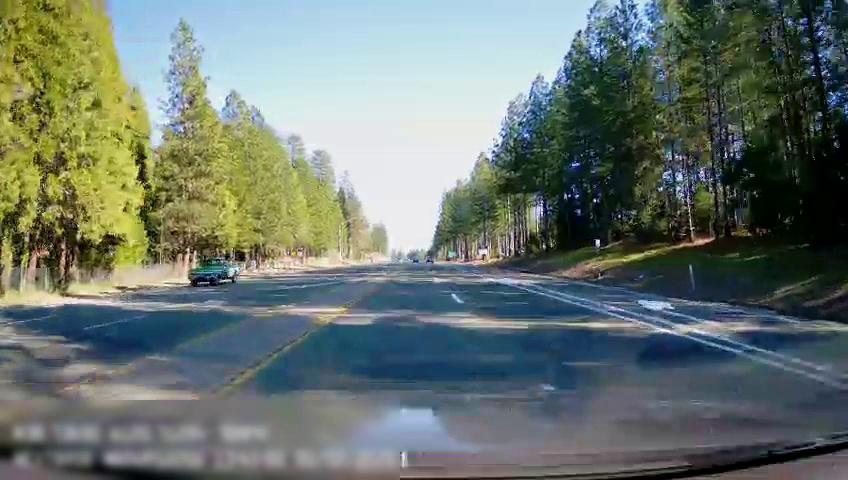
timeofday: Day
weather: Sunny
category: Drivable Space
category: Vehicles | Truck
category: Lanes | Opposite Lane
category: Lanes | Current Lane
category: Lanes | Alternate Lane
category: Lanes | Alternate Lane
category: Lanes | Alternate Lane
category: Lanes | Current Lane
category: Lanes | Alternate Lane
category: Lanes | Opposite Lane
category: Lanes | Opposite Lane
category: Lanes | Opposite Lane